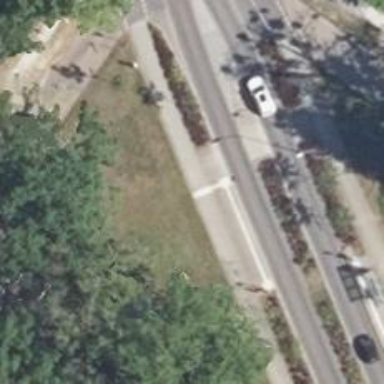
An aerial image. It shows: Sidewalk.